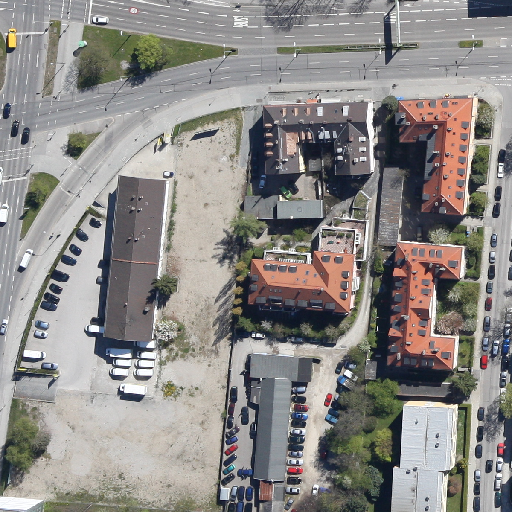
Referring expression: light-duty vehicle in the parking area